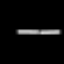
Label: line